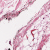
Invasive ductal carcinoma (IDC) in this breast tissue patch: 0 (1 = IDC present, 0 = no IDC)